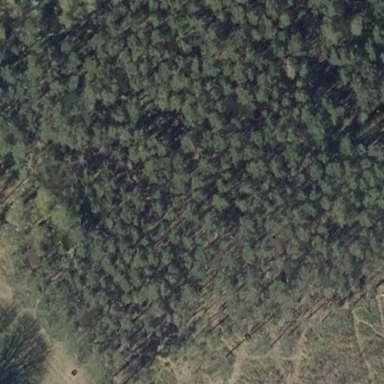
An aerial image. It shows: Forest area.